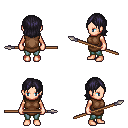
a pixel art fantasy rpg character, female body template, human, light skin, brown tunic, teal pants, raven long bangs hairstyle, spear, four views (front, back, left, right), 2x2 character sprite sheet, small pixel art, hard edges, no anti-aliasing